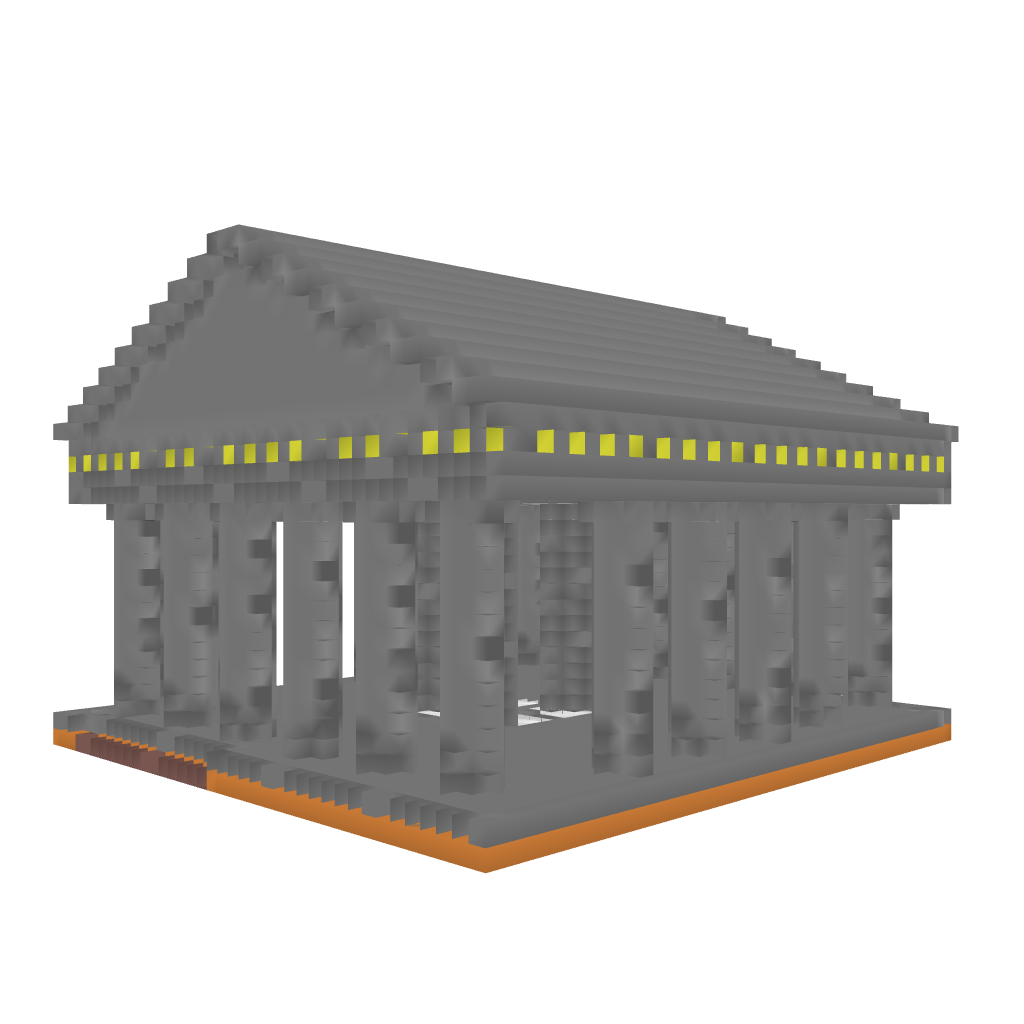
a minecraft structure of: Tempel-Zeus high quality